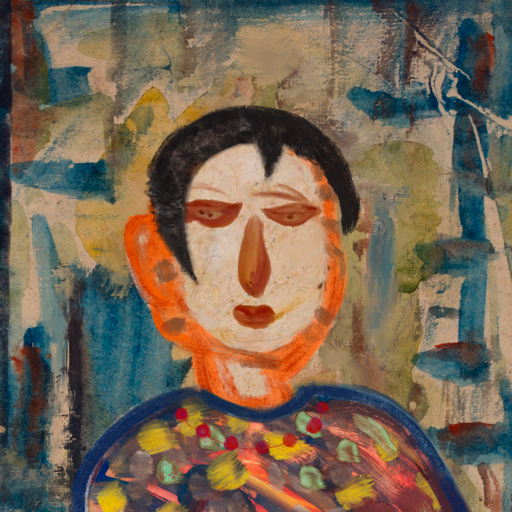
Background: Orphan, Head And Neck Front: Rupkatha, Face Front: Pious_Lady, Bust: Mother_And_Son_Mother, Hair Front: Roy_Bahadur, Head Accessory: Blank, Second Necklace: Blank, Necklace: Irani_3, Baby: Blank